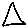
Label: triangle